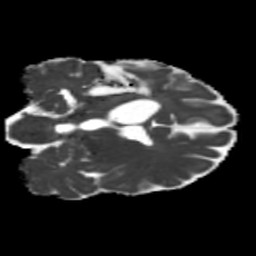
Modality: MD
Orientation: coronal
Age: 42
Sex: male
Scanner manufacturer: siemens
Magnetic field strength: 3 T
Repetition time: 5.25 s
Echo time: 0.08 s